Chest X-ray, AP view. Patient: 18 years old, sex M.
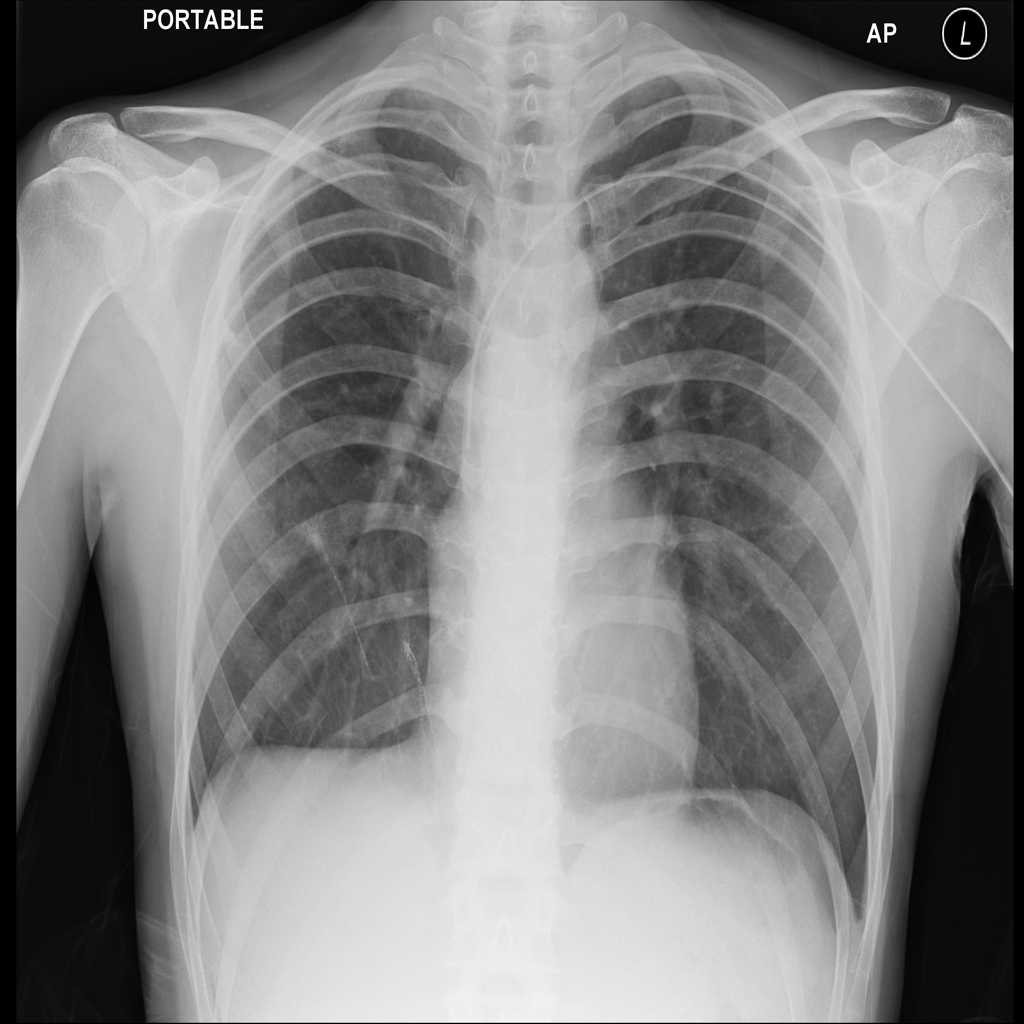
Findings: No Finding